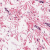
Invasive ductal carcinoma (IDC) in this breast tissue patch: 0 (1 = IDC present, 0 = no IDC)